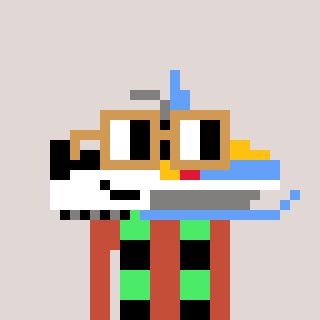
a pixel art character with square brown glasses, a snowmobile-shaped head and a rust-colored body on a warm background